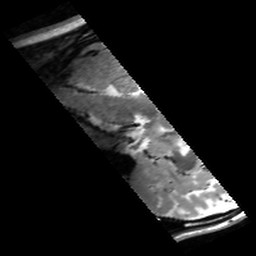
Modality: T2w
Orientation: sagittal
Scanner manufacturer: siemens
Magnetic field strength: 6.98 T
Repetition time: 5.65 s
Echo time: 0.044 s